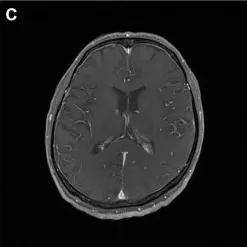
Brain and lumbar MRI. Brain images showed meningeal enhancement and enlargement of arachnoid villi (A-D).
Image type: radiology (mri)